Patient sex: M
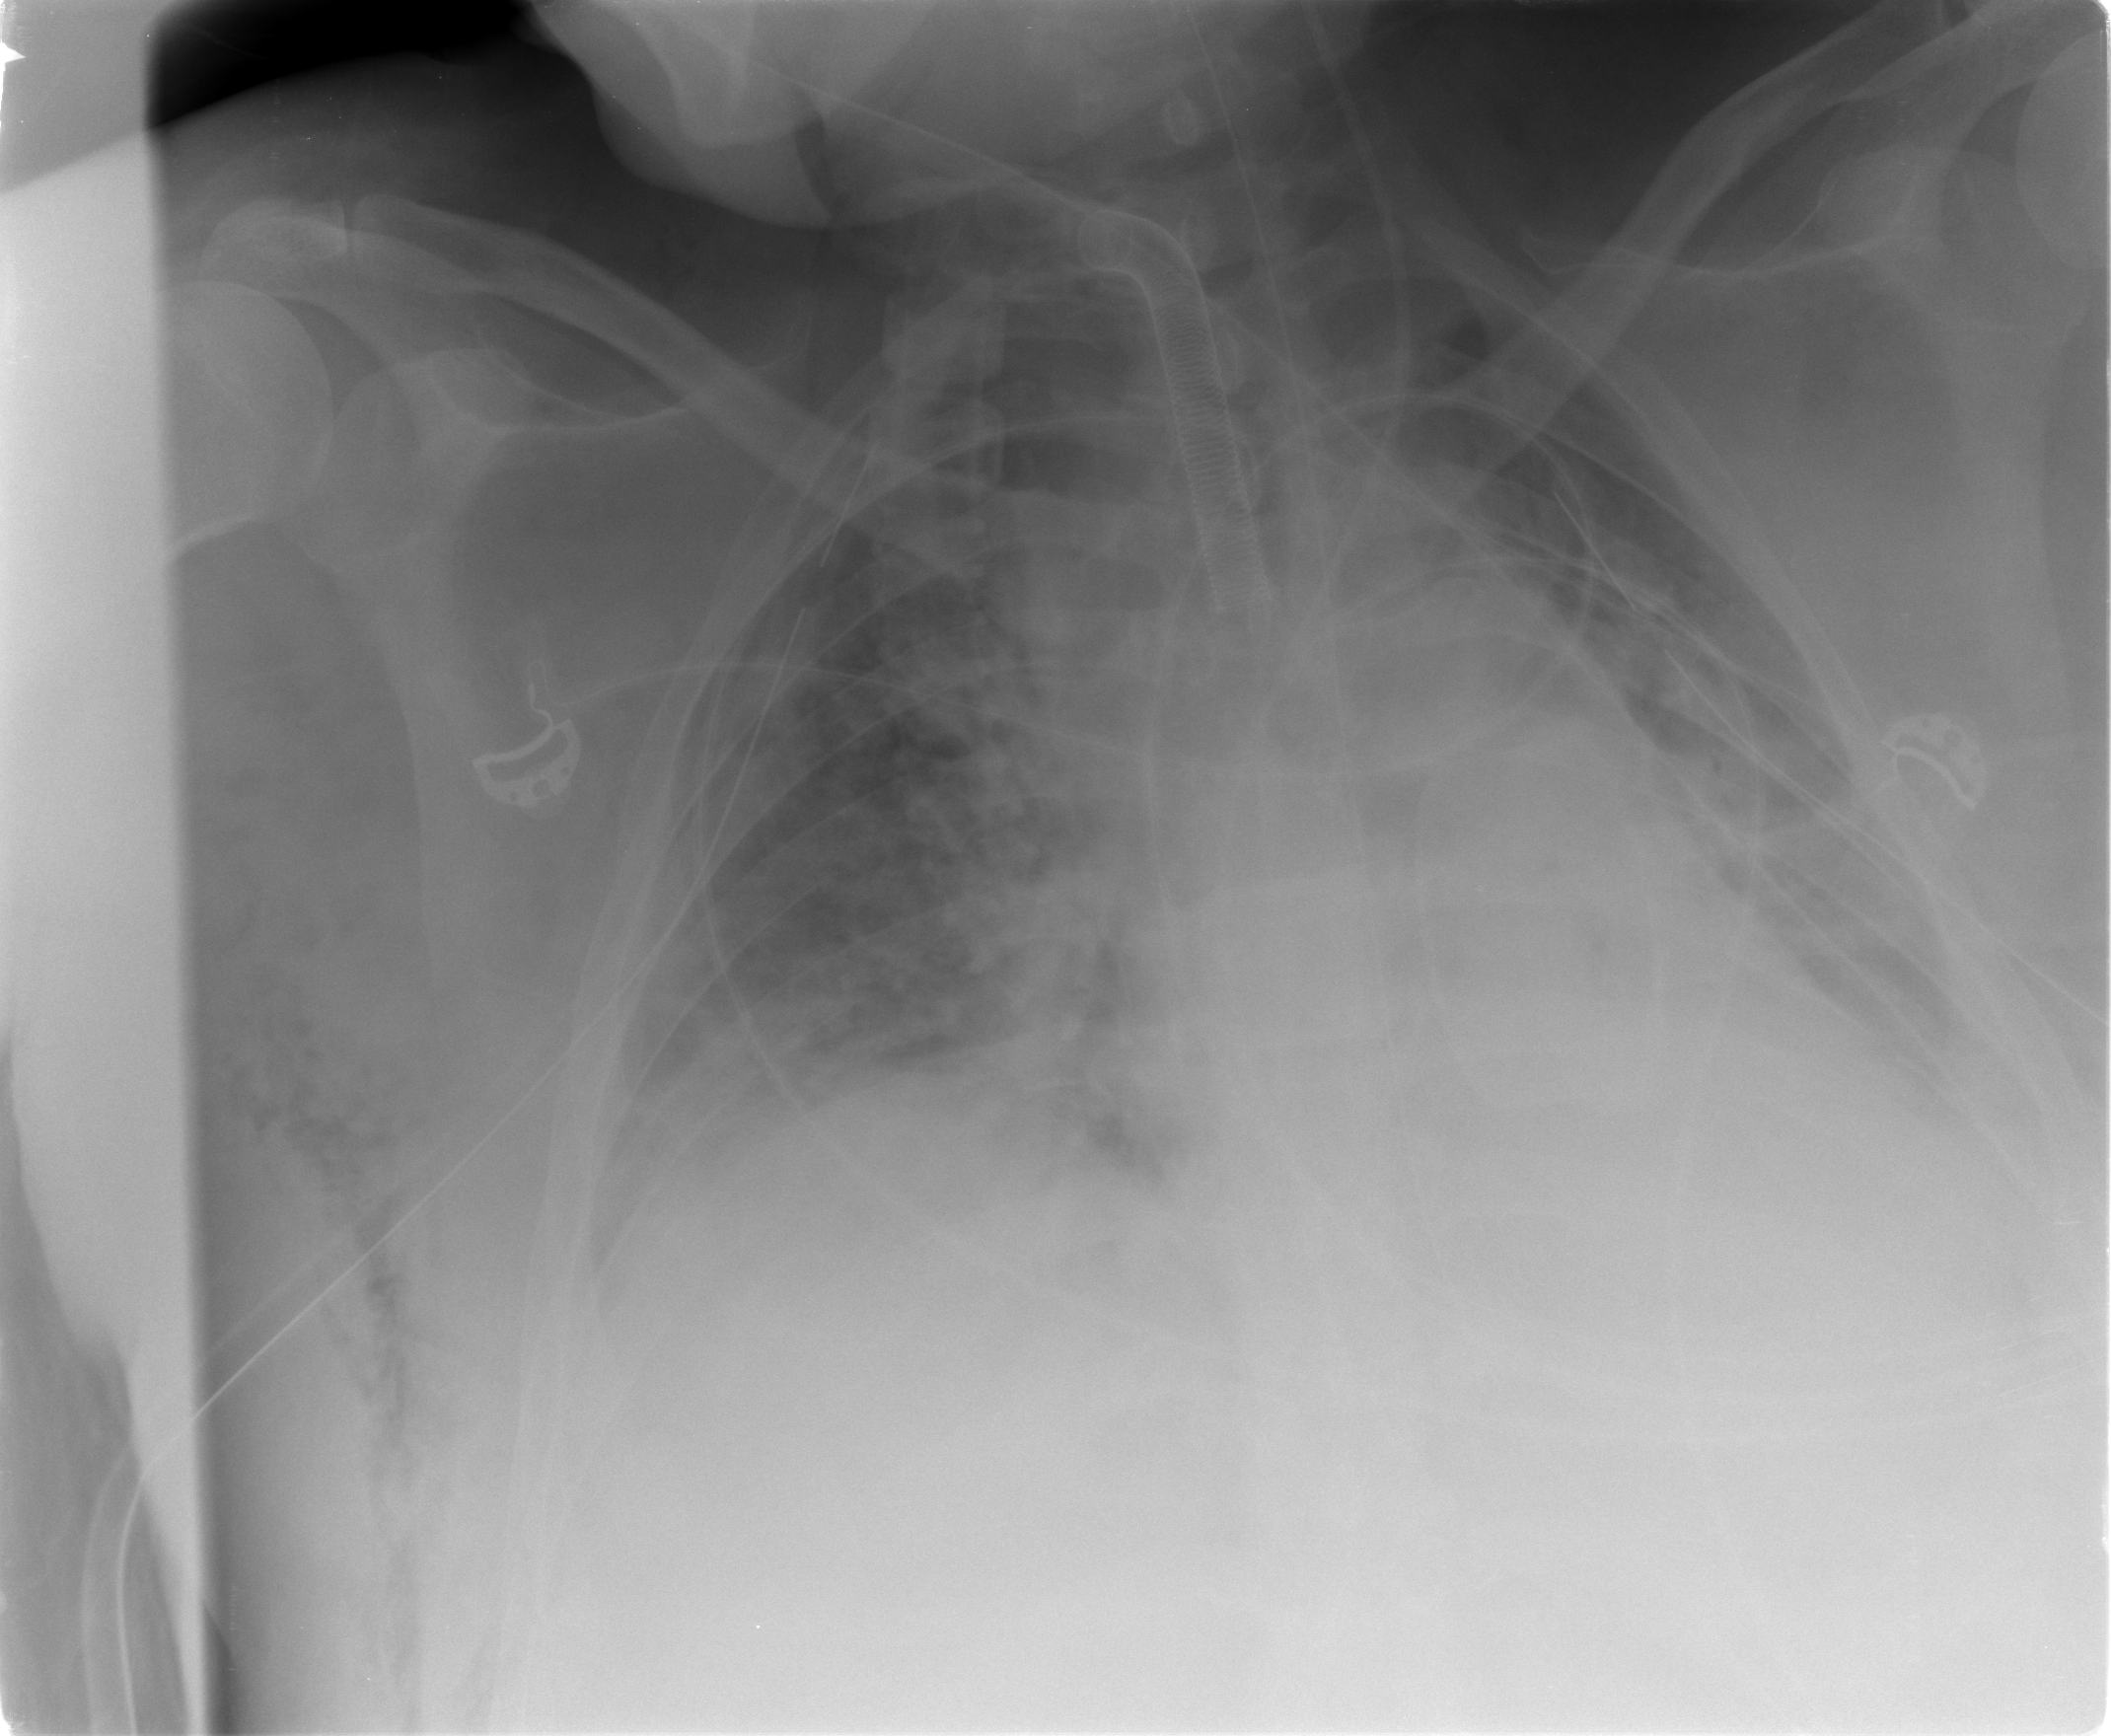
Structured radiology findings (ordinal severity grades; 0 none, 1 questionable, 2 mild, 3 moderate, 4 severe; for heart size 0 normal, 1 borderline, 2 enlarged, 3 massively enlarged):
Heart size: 2
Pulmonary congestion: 2
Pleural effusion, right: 2
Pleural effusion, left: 2
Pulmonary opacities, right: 3
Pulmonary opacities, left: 3
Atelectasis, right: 2
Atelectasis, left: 2